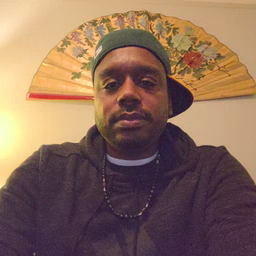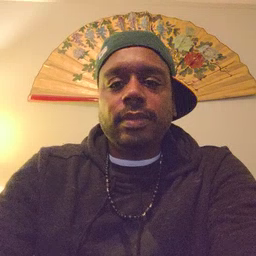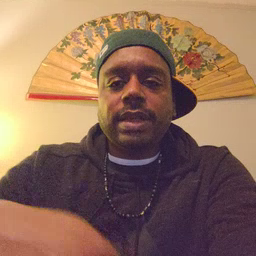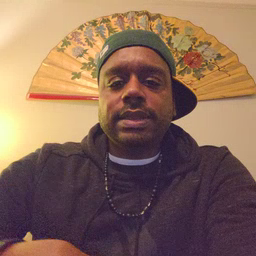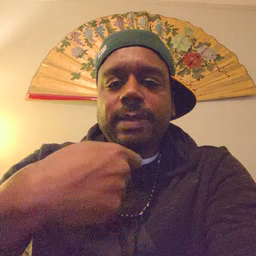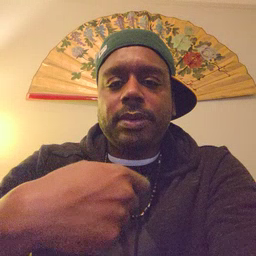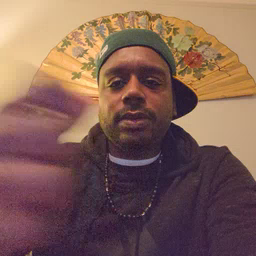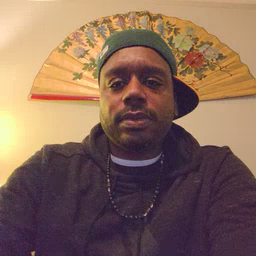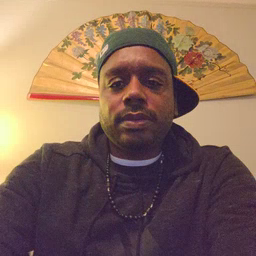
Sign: zipper